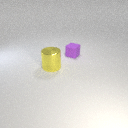
small purple rubber cube behind large yellow metal cylinder